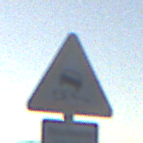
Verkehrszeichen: SchleuderOderRutschgefahr
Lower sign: HinweiseAufGefahrenDurchVerbaleAngabe4
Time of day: SunriseSunset
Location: Outdoor (Nature)
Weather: Clear
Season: NotSpecified
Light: Natural